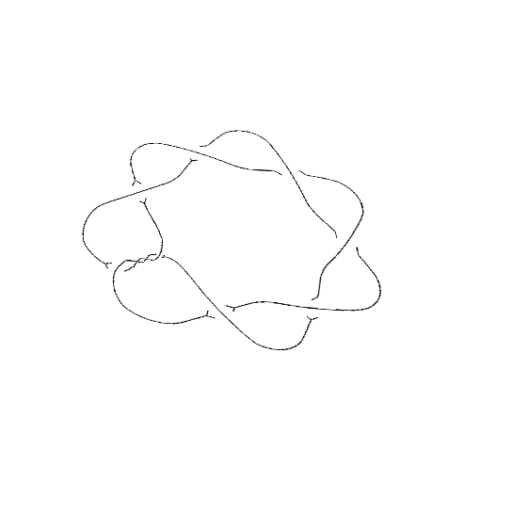
Crossing number: 10